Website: lowes
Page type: review-order
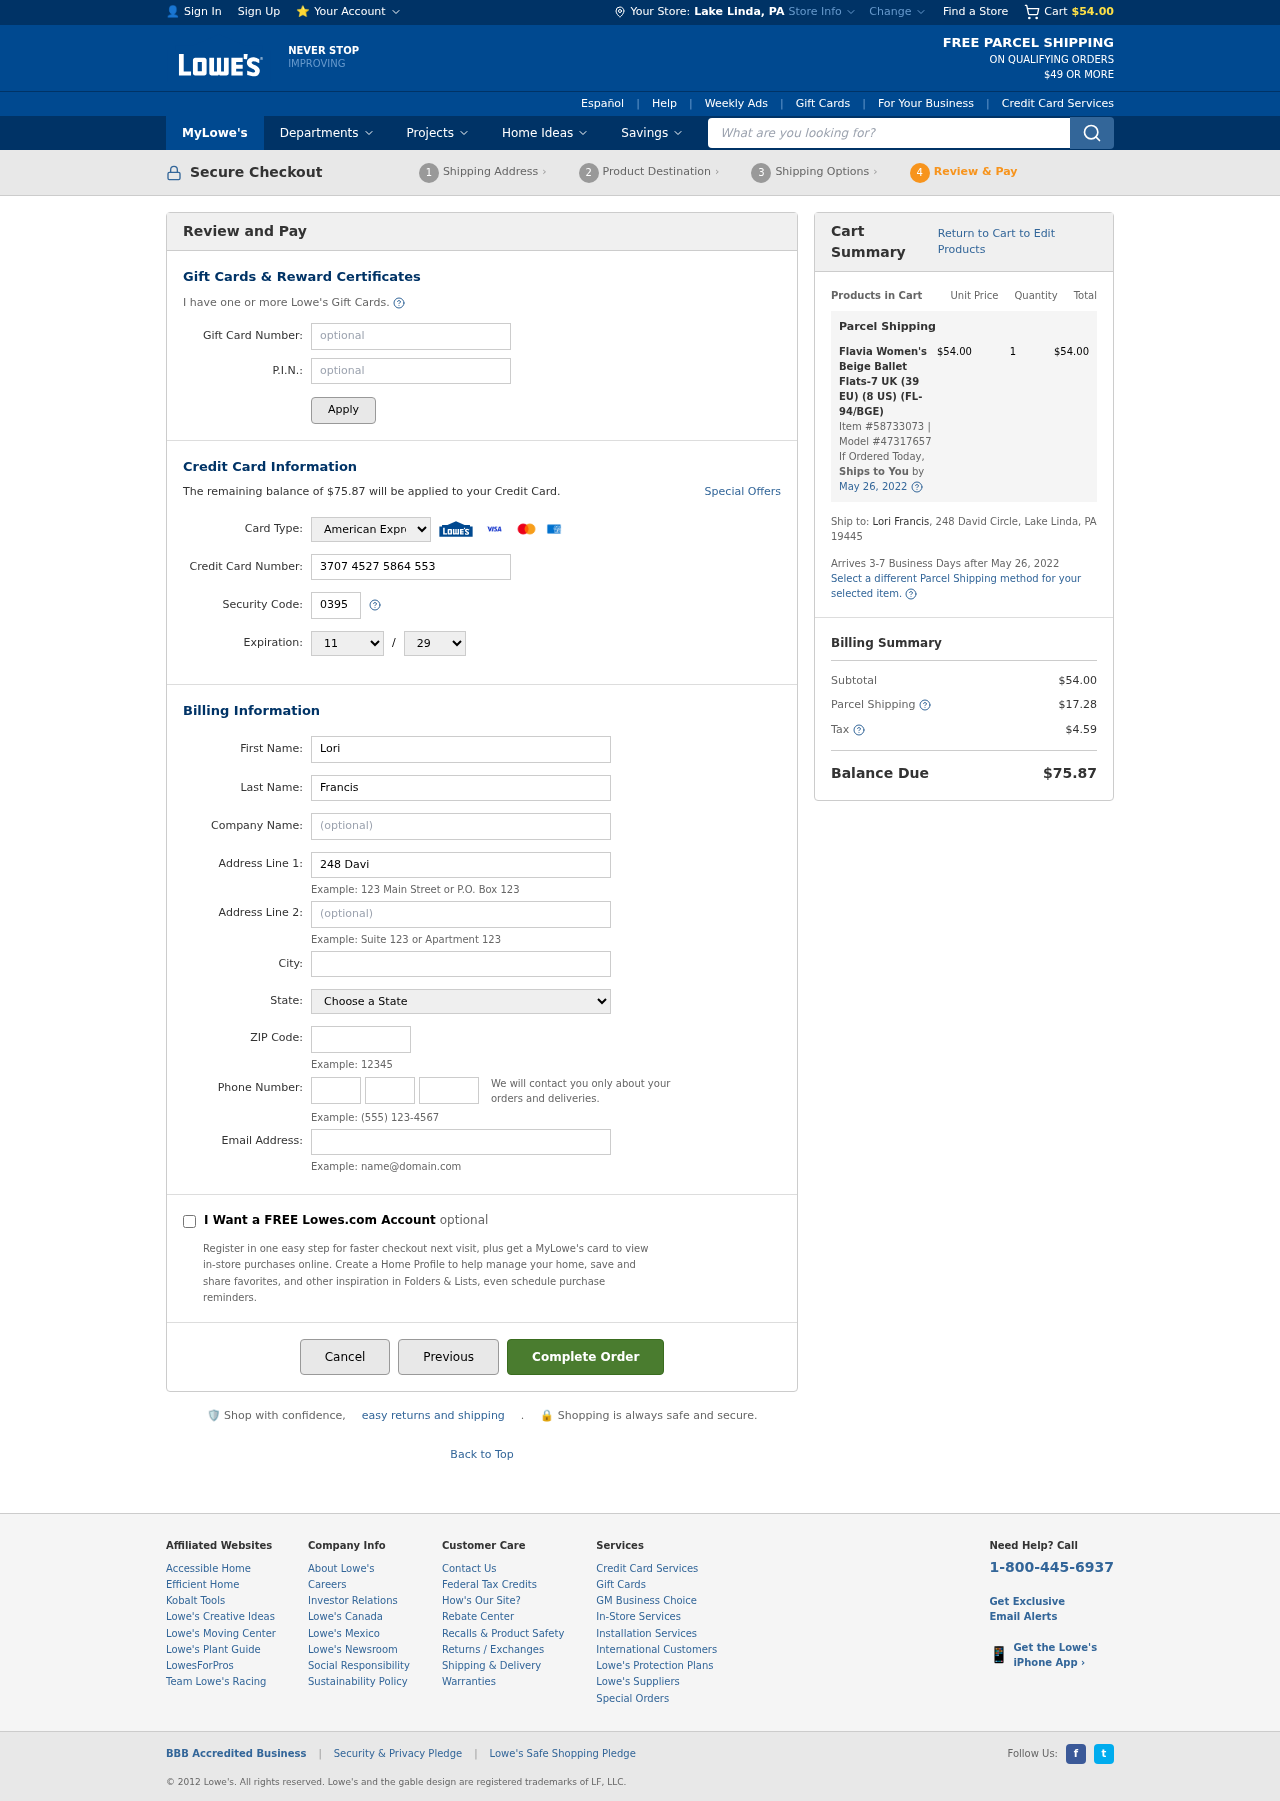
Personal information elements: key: PII_CARD_CVV
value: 0395
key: PII_CARD_EXPIRY_MONTH
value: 11
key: PII_CARD_EXPIRY_YEAR
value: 29
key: PII_CARD_NUMBER
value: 3707 4527 5864 553
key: PII_CARD_TYPE
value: American Express
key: PII_CITY
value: Lake Linda
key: PII_CITY_STATE
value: Lake Linda, PA
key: PII_EMAIL
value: lori_francis@yahoo.com
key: PII_FIRSTNAME
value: Lori
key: PII_LASTNAME
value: Francis
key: PII_PHONE_AREA
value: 395
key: PII_PHONE_PREFIX
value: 231
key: PII_PHONE_SUFFIX
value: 5426
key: PII_POSTCODE
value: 19445
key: PII_STATE
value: Pennsylvania
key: PII_STREET
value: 248 David Circle
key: PII_STREET2
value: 248 David Circle
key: PII_FULLNAME2
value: Lori Francis
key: PII_STATE_ABBR
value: PA
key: PII_POSTCODE_FULL
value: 19445
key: PII_CITY_STATE_ZIP
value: Lake Linda, PA 19445
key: PII_POSTCODE_NUMERIC
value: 19445
Product elements: key: PRODUCT1_NAME
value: Flavia Women's Beige Ballet Flats-7 UK (39 EU) (8 US) (FL-94/BGE)
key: PRODUCT1_PRICE
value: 54
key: PRODUCT1_QUANTITY
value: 1
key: PRODUCT1_ITEM_NUMBER
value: Item #58733073
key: PRODUCT1_MODEL_NUMBER
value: Model #47317657
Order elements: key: ORDER_SUBTOTAL
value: $54.00
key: ORDER_BALANCE_DUE
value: $75.87
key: ORDER_SHIPPING_DATE
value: May 26, 2022
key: ORDER_ITEM_TOTAL
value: $54.00
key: ORDER_SHIPPING_DATE2
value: May 26, 2022
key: ORDER_SHIPPING_COST
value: $17.28
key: ORDER_TAX
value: $4.59
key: ORDER_TOTAL
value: $75.87
Search elements: key: HEADER_SEARCH
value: What are you looking for?